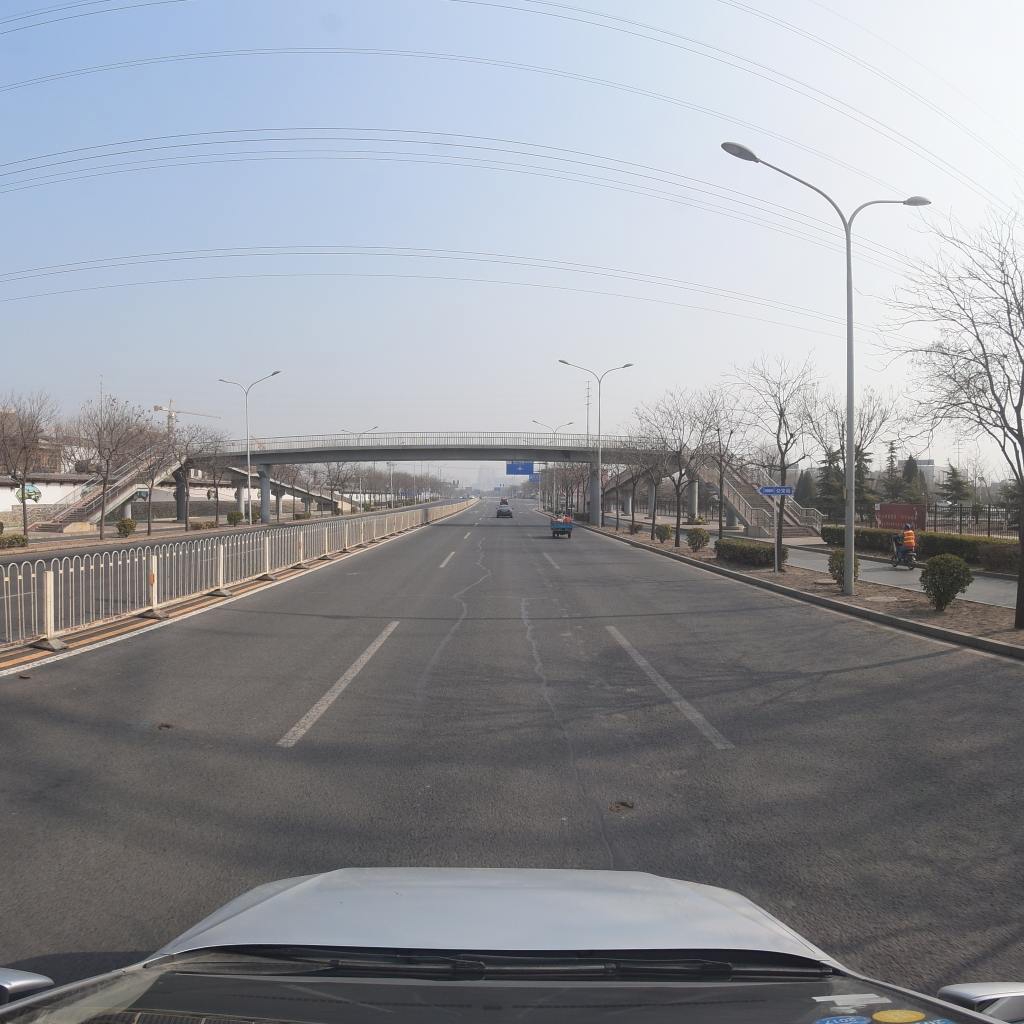
Region: Fengtai
Road damage annotations: longitudinal patch, longitudinal patch, pothole, pothole, transverse patch